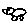
Label: bird